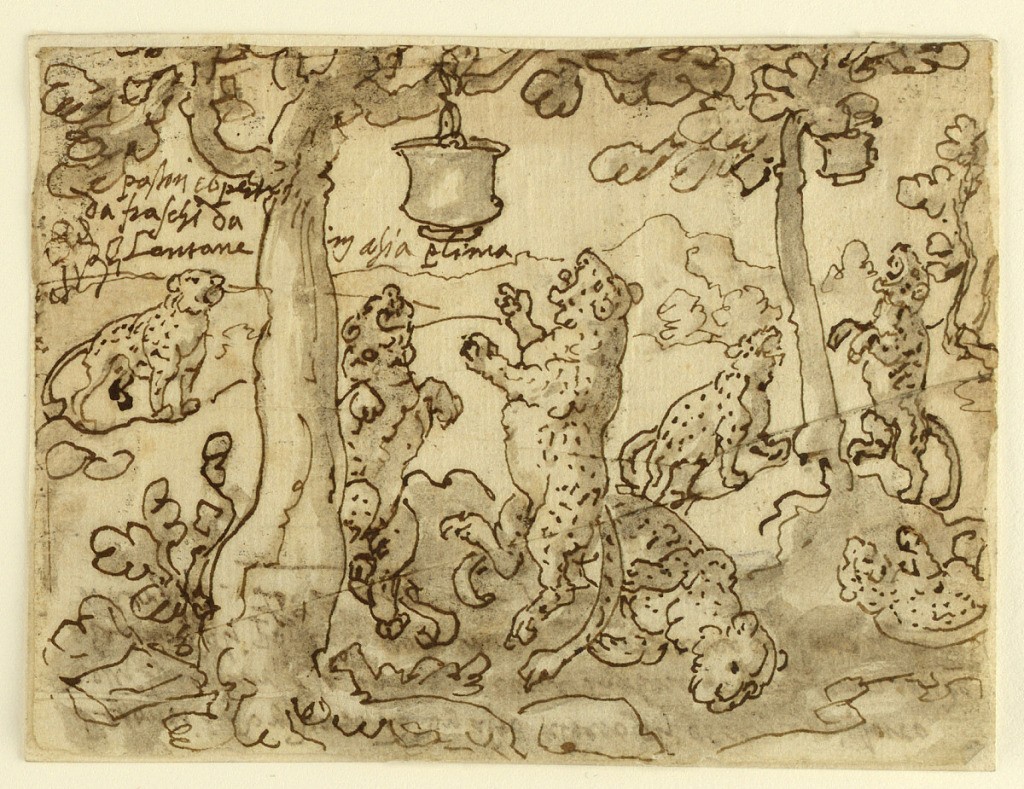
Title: Hunting Panthers using Human Excrement
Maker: Jan van der Straet, called Stradanus, Flemish, 1523–1605
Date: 1596 or before
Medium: Recto: pen and brown ink, brush and black wash over black chalk on laid paper Verso: pen and brown ink on laid paper
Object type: Drawing
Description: Recto: In a landscape, big cats—identified as panthers but having spots like leopards—spring up at bowls containing excrement, suspended from the branches of two trees. Two other big cats lie dead. Hidden behind bushes, shepherds watch from the background at left.
Verso: Italian inscription relating to the recto. There is also a series of dots with an illegible number (possibly "38").